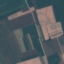
Land use / land cover: AnnualCrop